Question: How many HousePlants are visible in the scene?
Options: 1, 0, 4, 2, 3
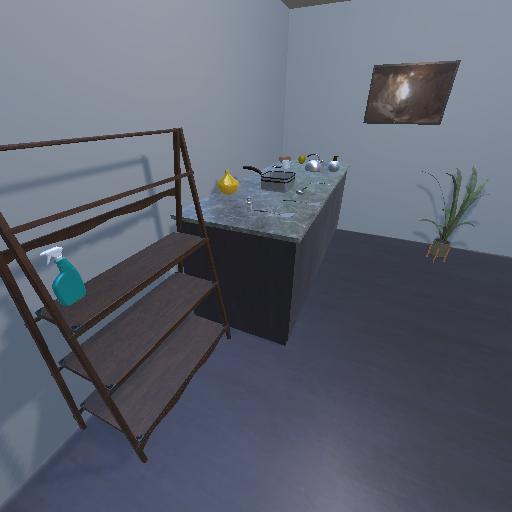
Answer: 1